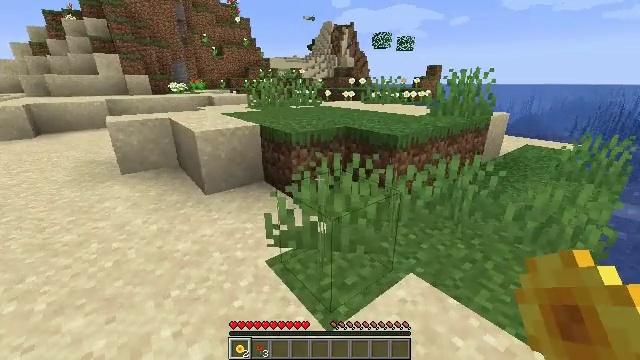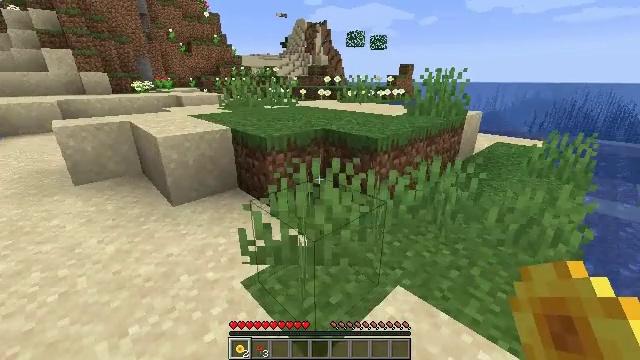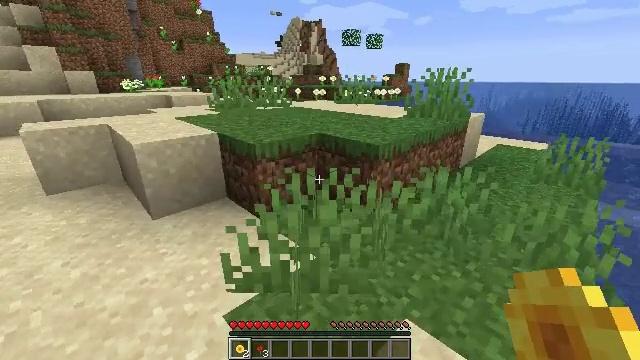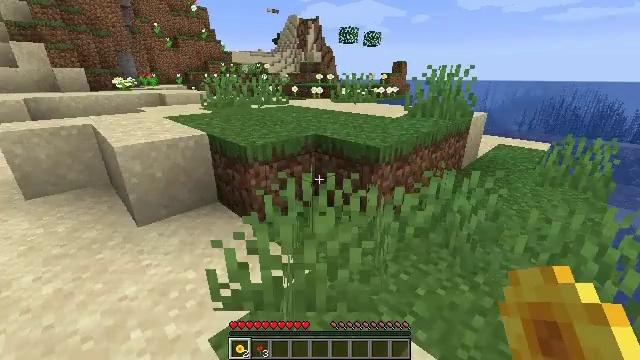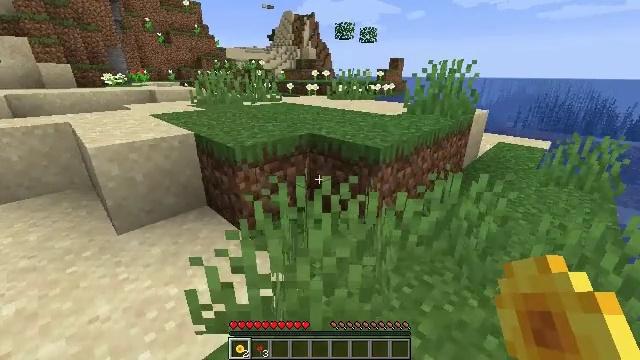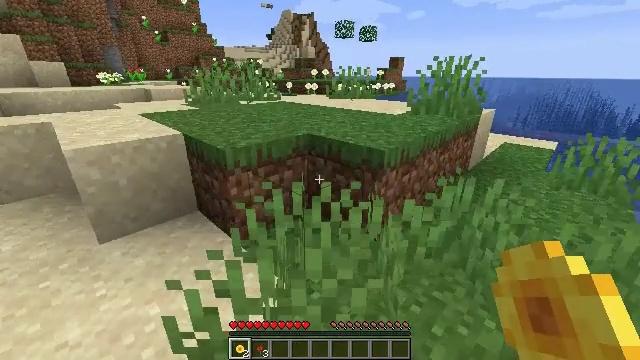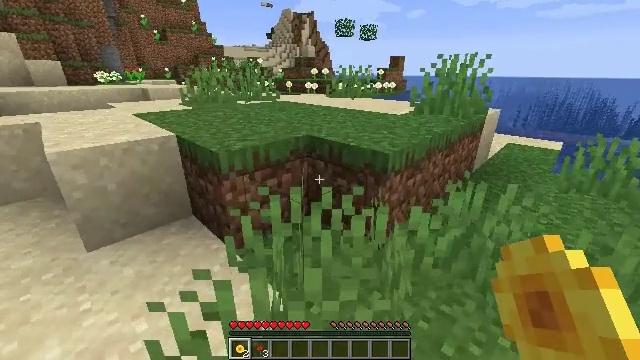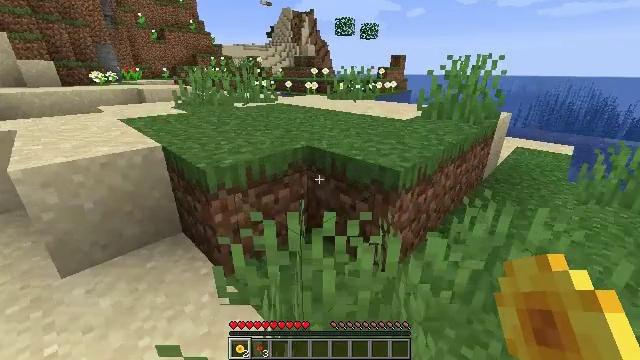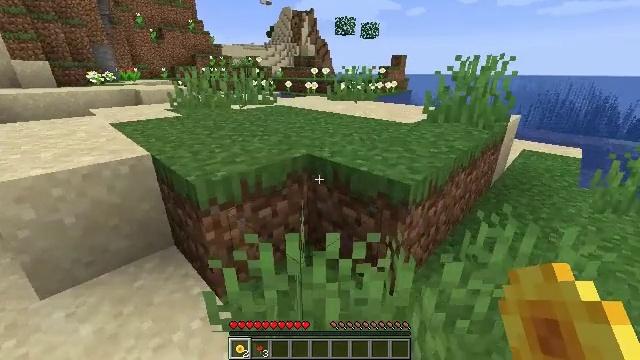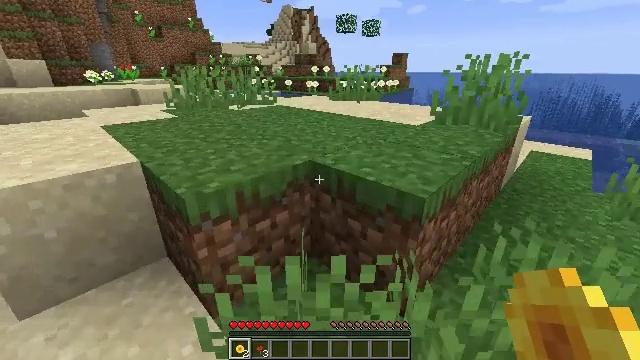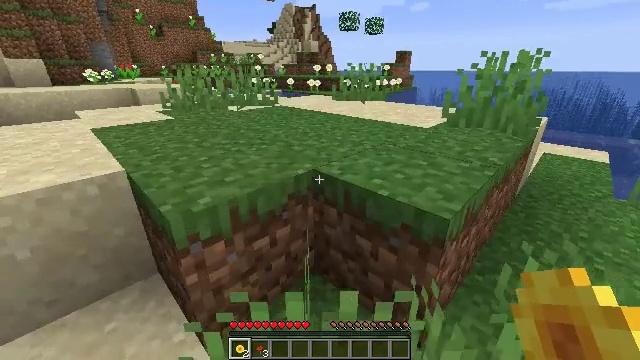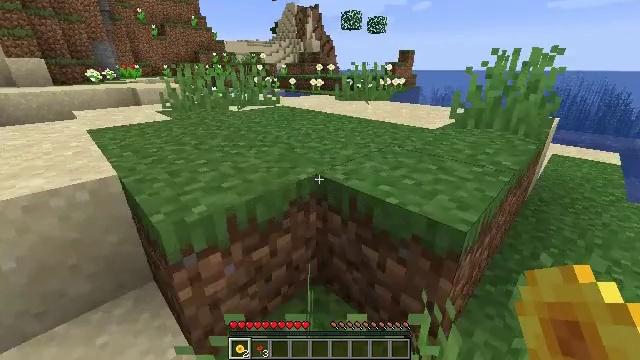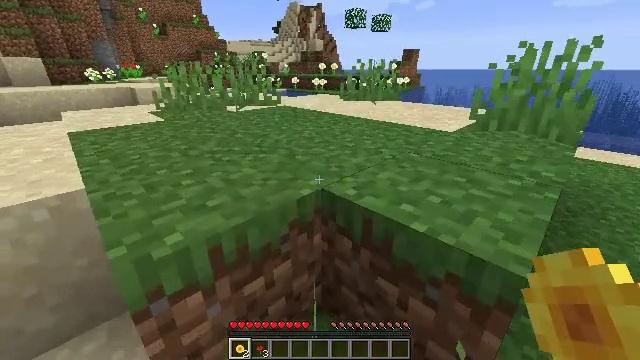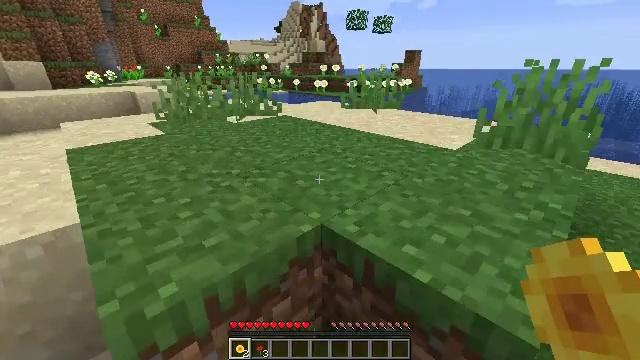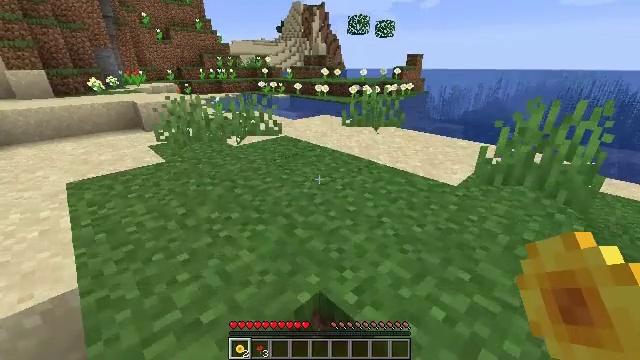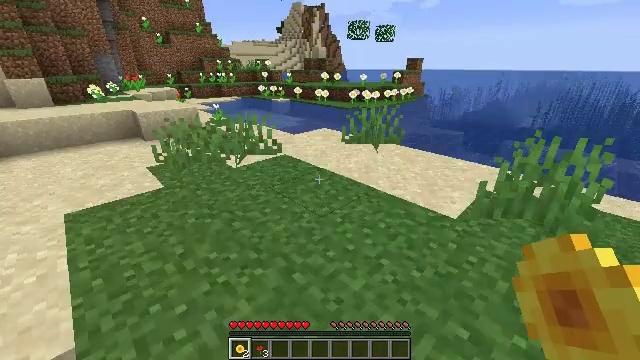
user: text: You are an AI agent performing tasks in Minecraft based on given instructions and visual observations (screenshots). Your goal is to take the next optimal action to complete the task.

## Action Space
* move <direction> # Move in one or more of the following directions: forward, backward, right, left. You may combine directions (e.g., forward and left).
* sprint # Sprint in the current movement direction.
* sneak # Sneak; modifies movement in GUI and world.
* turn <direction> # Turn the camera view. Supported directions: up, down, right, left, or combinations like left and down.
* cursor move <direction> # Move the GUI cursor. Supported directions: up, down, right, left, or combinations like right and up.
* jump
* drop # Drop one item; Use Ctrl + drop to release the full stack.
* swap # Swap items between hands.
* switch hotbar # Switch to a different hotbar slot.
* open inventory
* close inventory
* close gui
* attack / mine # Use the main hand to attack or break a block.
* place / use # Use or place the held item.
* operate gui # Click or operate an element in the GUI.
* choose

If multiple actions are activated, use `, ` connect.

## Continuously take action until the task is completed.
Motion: motion action
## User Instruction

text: Harvest the white tulip.
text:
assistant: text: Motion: move forward, turn right
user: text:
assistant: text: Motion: move forward, turn right
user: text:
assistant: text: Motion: move forward
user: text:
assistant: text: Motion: move forward
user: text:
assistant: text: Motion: move forward
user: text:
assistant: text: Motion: move forward
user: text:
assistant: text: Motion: move forward
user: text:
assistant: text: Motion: move forward
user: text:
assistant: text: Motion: move forward
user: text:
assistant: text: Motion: move forward
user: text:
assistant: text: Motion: move forward
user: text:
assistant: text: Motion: move forward
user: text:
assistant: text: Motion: move forward, jump
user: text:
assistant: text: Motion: move forward, jump
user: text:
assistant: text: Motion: move forward, jump
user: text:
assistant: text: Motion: move forward, jump
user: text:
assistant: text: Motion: move forward, jump
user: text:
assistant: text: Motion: move forward and move left, jump
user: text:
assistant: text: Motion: move forward and move left
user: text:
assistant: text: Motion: move forward and move left
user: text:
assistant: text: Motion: move forward and move left, turn left
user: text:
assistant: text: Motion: move forward and move left, turn left
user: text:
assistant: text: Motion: move forward and move left, turn left
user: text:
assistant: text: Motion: move forward and move left, turn left
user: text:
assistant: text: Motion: move forward and move left, turn left
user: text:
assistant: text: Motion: move forward and move left, turn left and up
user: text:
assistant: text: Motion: move forward and move left, turn left and up
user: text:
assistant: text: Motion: move forward and move left, turn up
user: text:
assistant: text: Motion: move forward
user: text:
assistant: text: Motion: move forward